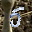
Label: 5